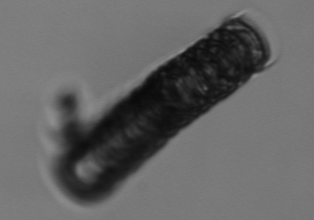
Label: Paralia_sulcata